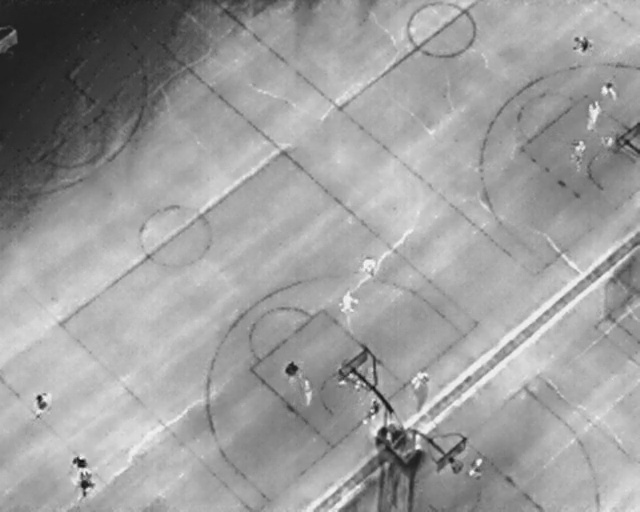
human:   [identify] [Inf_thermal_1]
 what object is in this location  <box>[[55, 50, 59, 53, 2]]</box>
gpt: <ref>1 medium person at the center</ref>

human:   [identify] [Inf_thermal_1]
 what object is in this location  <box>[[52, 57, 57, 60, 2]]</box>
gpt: <ref>1 large person at the center</ref>